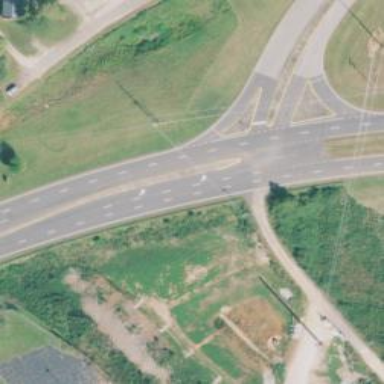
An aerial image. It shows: Asphalt trunk link road.